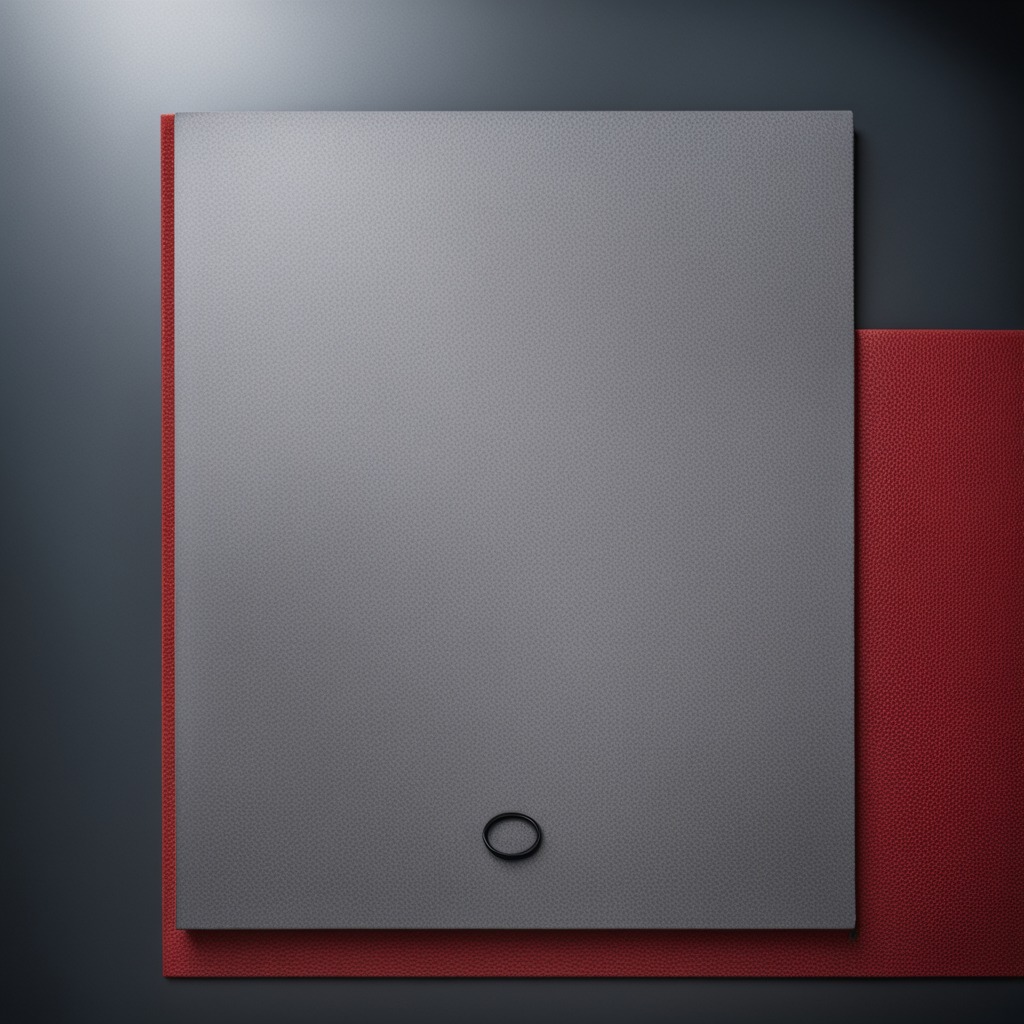
A rubber O-ring is lying on a clean granite tabletop.